Aerial crown-view tile of a tropical tree (Barro Colorado Island, Panama), acquired 20241112:
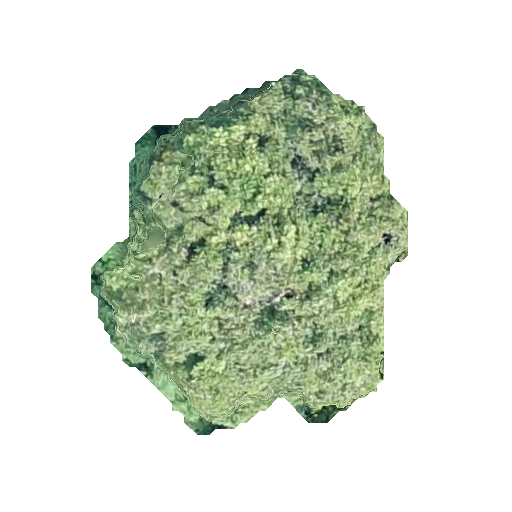
Species: Dipteryx oleifera
GBIF accepted scientific name: Dipteryx oleifera
Crown area: 126.814 m²